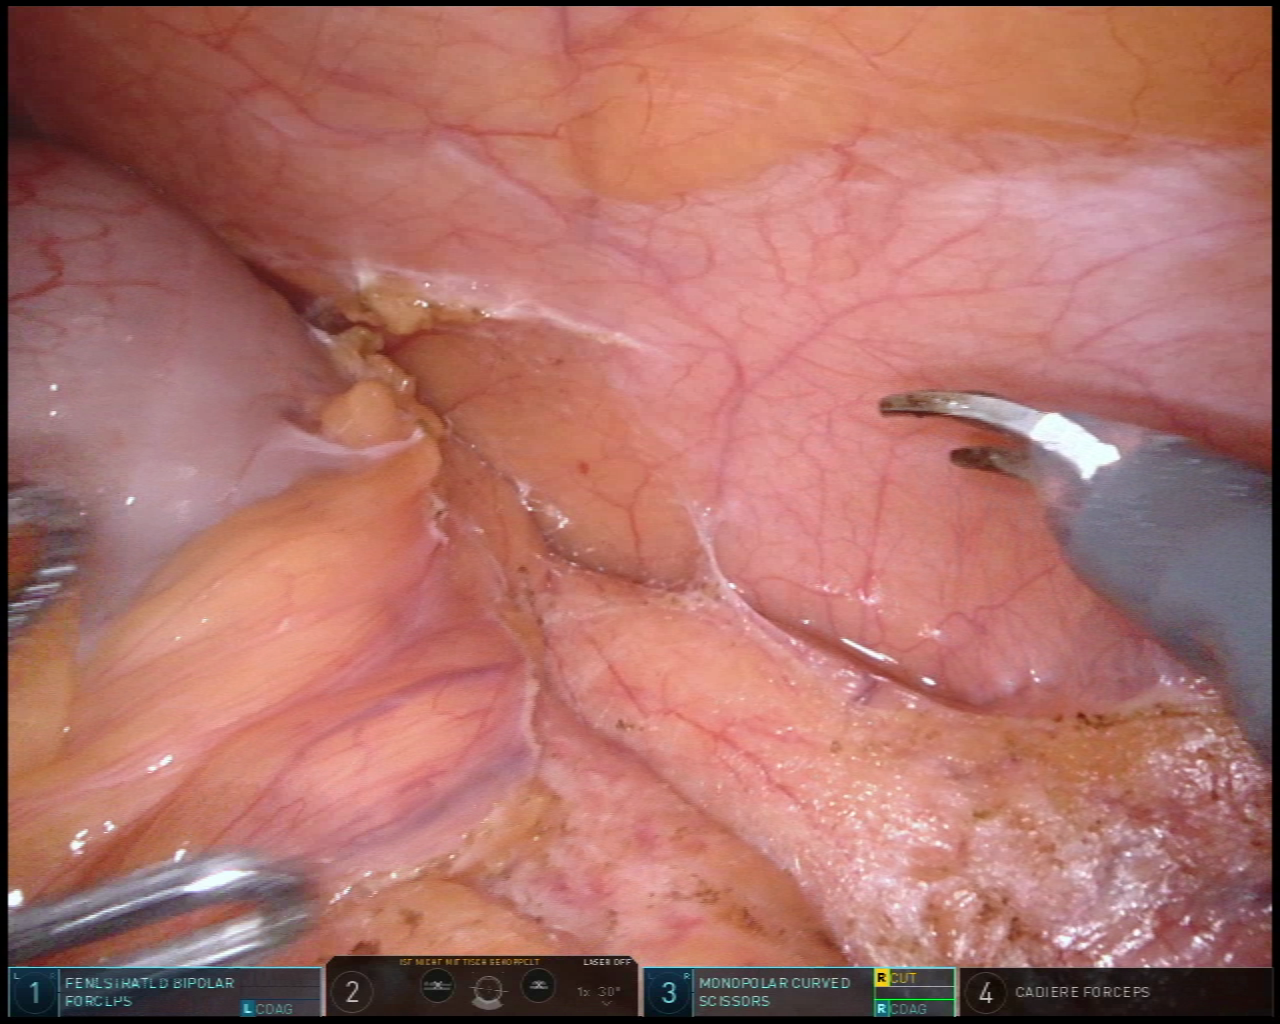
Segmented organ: colon
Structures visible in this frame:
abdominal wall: yes
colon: yes
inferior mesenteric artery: no
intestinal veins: no
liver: no
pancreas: no
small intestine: no
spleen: no
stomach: no
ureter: no
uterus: no
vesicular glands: no